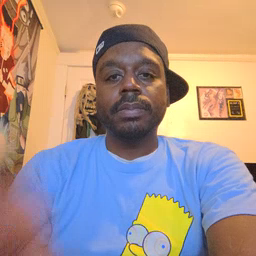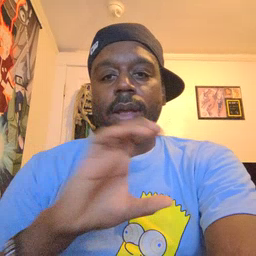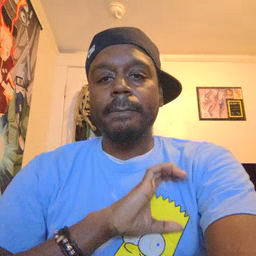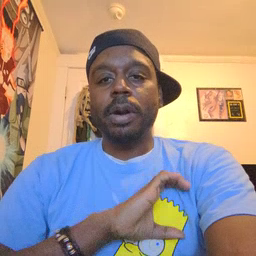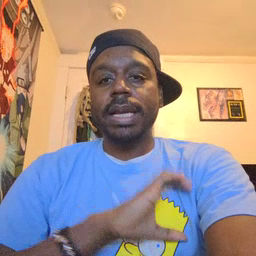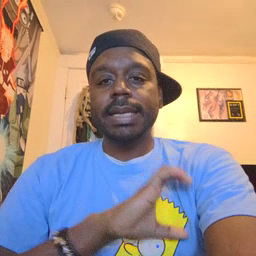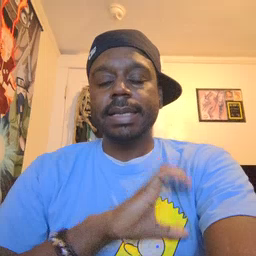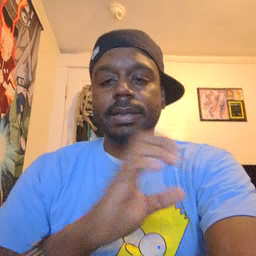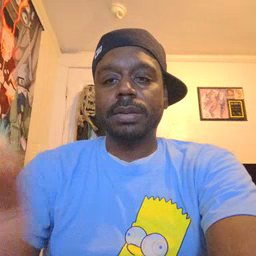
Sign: police